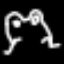
Label: frog